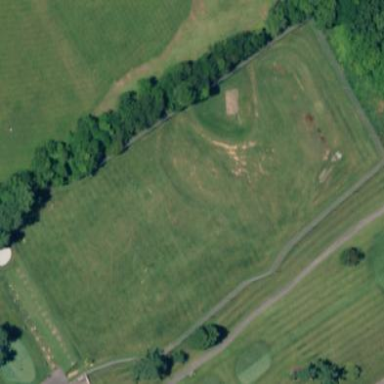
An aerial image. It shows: Grassy area designated for driving range golf.